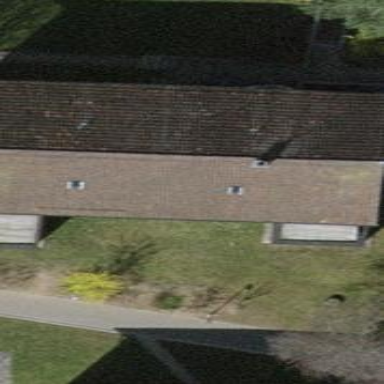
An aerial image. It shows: Gabled building.